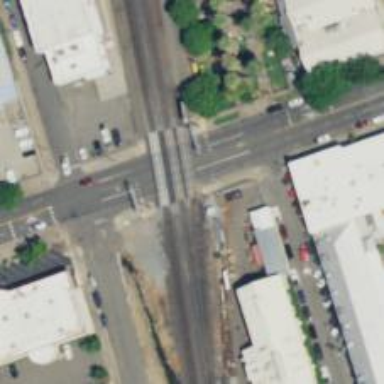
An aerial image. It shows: Asphalt footway crossing railway.